Question: I have my rules for the index, but I am still getting this following error when data is large.
The Error is @firebase/database: FIREBASE WARNING: Using an unspecified index. Your data will be downloaded and filtered on the client. Consider adding ".indexOn": "time" at /history/bearhistory to your security rules for better performance.
'''
"rules": {
".read": true,
".write": true,
"bearhistory": {
".indexOn": ["time"]
},
"history": {
".indexOn": ["time"]
}
}
}
'''
As I said, it works when I work with minimum limitToLast.
'''
this.items = this.db.list('history/bearhistory', ref => ref.orderByChild("time").limitToLast(10000));
'''
When data limitToLast is bigger, I am getting these error for the index. I have this data structure.

How can I fix the error to work on the index?
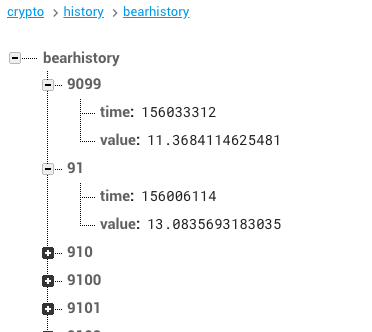
Answer: As the error message says, the query is running on '/history/bearhistory', so that is where you need to define the index:
'''
"rules": {
".read": true,
".write": true,
"history": {
".indexOn": ["time"],
"bearhistory": {
".indexOn": ["time"]
}
}
}
'''